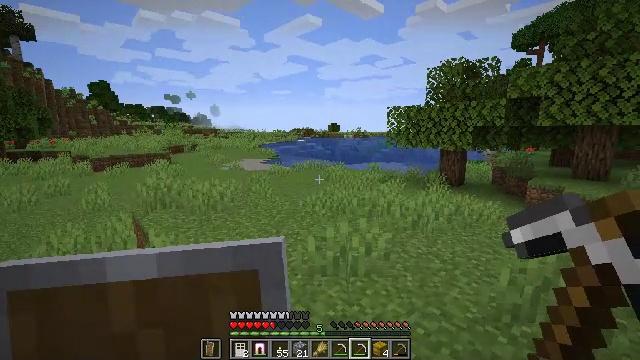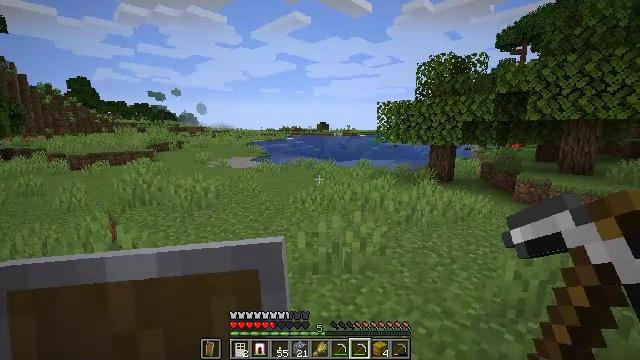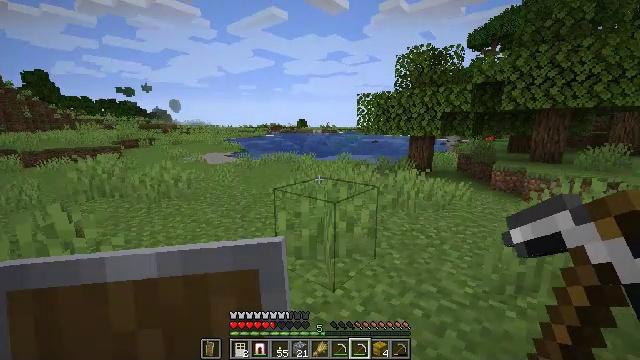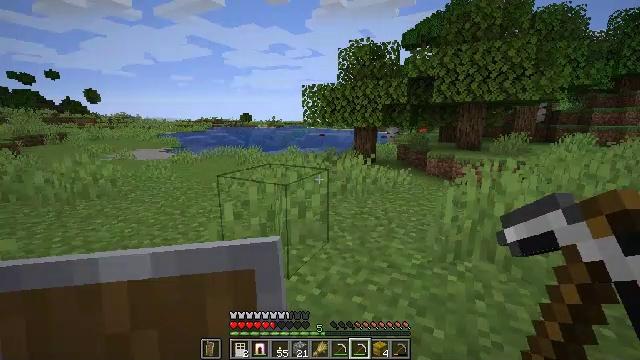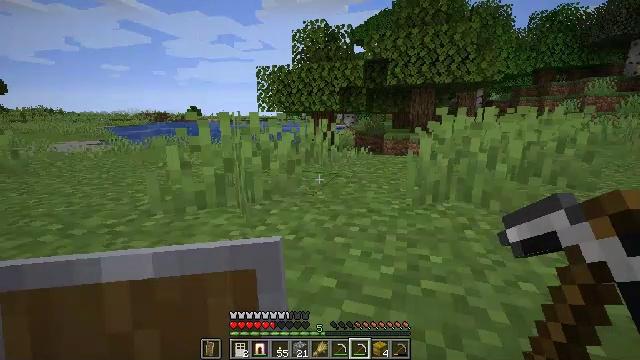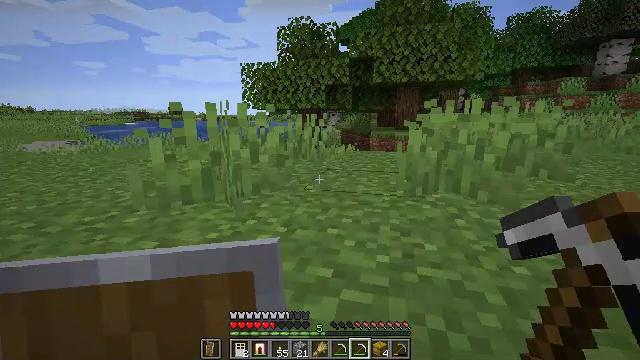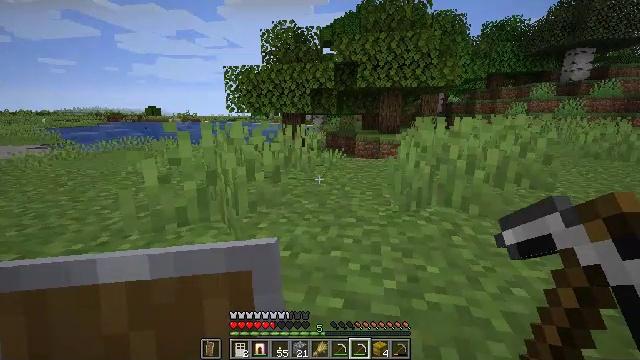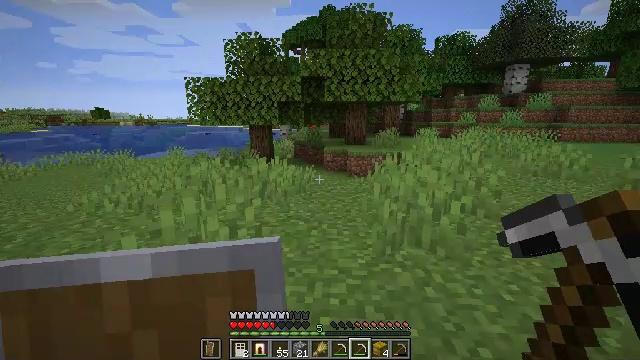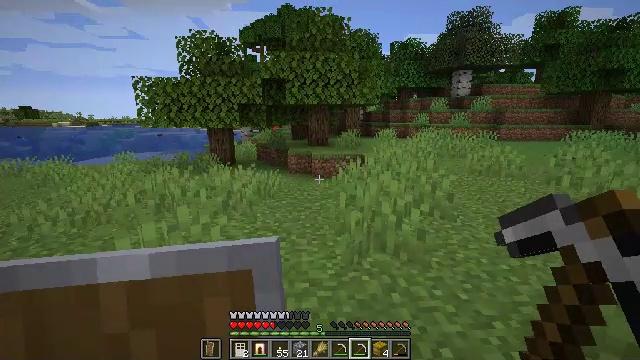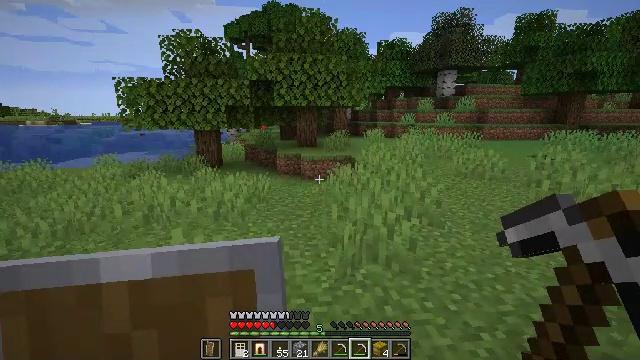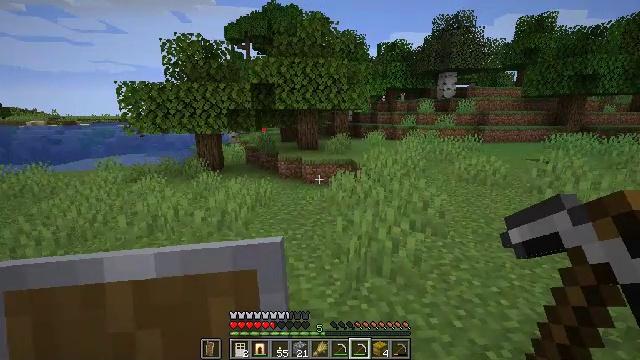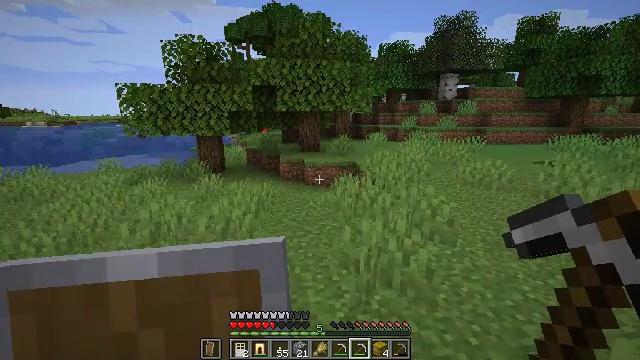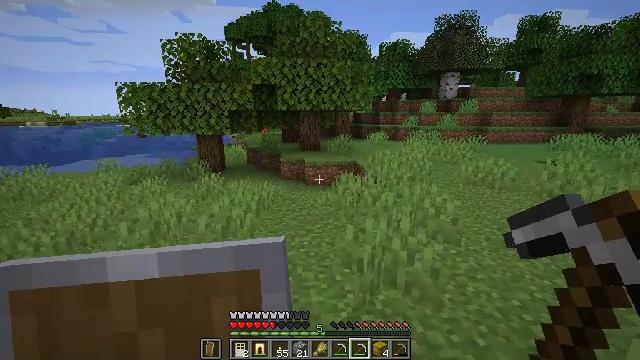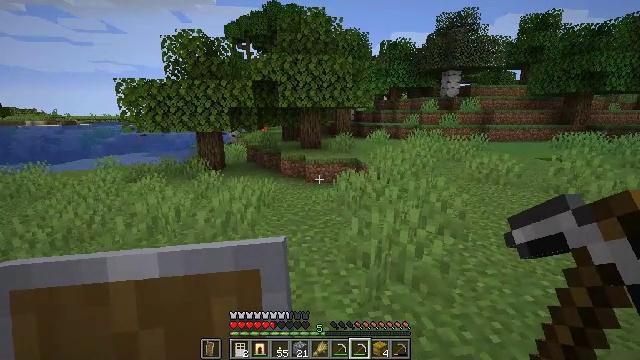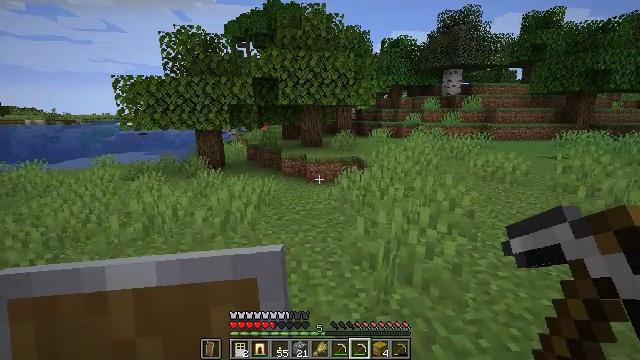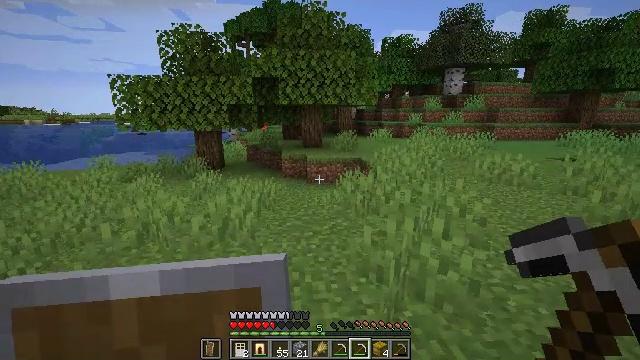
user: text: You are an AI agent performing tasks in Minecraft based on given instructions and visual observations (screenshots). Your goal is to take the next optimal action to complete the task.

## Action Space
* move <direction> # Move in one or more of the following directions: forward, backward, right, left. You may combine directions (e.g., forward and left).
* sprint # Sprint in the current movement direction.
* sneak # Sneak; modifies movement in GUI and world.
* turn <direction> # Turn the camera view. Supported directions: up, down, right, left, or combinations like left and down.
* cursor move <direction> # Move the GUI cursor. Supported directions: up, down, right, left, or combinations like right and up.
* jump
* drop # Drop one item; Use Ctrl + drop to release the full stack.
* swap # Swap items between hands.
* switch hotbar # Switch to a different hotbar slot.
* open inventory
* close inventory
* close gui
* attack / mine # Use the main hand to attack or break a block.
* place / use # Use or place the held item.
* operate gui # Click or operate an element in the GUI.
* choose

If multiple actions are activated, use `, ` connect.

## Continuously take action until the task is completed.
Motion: motion action
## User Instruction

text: Pull up beetroots from the soil.
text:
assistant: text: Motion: move forward, turn right, jump
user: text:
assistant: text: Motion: move forward, turn right, jump
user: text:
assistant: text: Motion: move forward, turn right and down, jump
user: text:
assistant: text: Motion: move forward, turn right, jump
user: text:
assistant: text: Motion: move forward, turn right, jump
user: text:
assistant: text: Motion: move forward, turn right, jump
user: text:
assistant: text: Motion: move forward, turn right, jump
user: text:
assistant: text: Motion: move forward, turn right, jump
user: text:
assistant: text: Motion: move forward, turn right, jump
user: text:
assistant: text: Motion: move forward, jump
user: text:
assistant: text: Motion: move forward, jump
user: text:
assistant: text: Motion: move forward, jump
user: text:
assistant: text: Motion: move forward, jump
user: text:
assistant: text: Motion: move forward, jump
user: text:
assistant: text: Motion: move forward, jump
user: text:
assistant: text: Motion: move forward, jump
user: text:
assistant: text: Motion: move forward, jump
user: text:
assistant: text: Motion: move forward, jump
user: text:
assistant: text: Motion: move forward, jump
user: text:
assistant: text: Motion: move forward, jump
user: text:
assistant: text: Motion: move forward, jump
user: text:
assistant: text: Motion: move forward, jump
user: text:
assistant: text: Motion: move forward, jump
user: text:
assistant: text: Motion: move forward
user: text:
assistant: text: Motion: move forward
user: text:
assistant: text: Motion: no_op
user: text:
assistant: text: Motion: move forward
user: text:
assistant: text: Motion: move forward
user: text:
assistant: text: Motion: move forward, turn down
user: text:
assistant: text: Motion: move forward, turn left and down